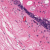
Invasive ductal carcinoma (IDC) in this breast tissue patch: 0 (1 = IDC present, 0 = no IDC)